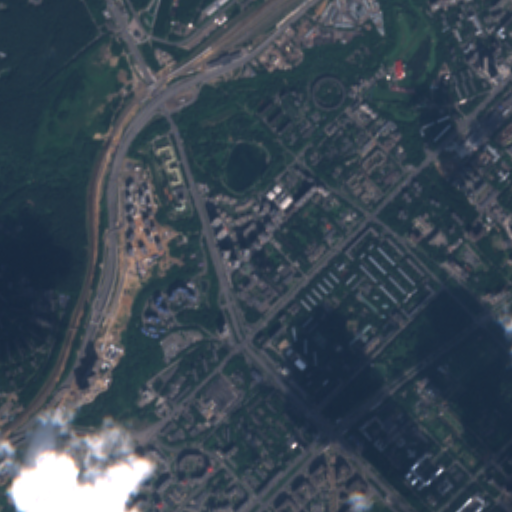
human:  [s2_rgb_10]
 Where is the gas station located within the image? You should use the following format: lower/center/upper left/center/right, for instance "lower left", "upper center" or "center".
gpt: The gas station is located in the lower center of the image.
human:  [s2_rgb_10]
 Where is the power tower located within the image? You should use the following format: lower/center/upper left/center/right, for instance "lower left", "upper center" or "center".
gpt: The power tower is located in the upper of the image.
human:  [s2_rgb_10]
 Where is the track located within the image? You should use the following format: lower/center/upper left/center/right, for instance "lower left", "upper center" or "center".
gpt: The track is located in the upper center of the image.
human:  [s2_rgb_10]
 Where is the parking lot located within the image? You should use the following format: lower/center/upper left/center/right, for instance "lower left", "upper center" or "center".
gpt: There is no parking lot in the image.